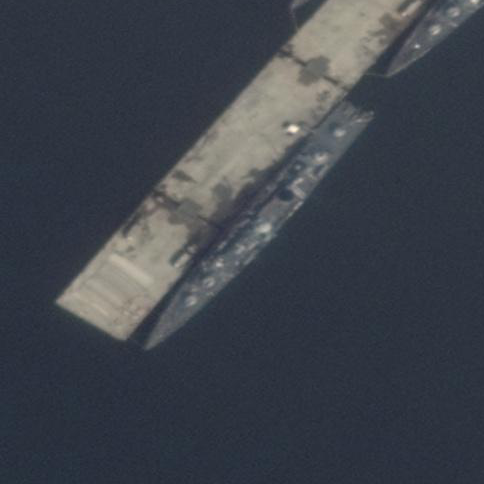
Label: cruiser